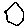
Label: hexagon